Question: I have found black space on top and bottom in device even configure well. I don't think it's quite relevant to launch image. Please let me know how to fix it?
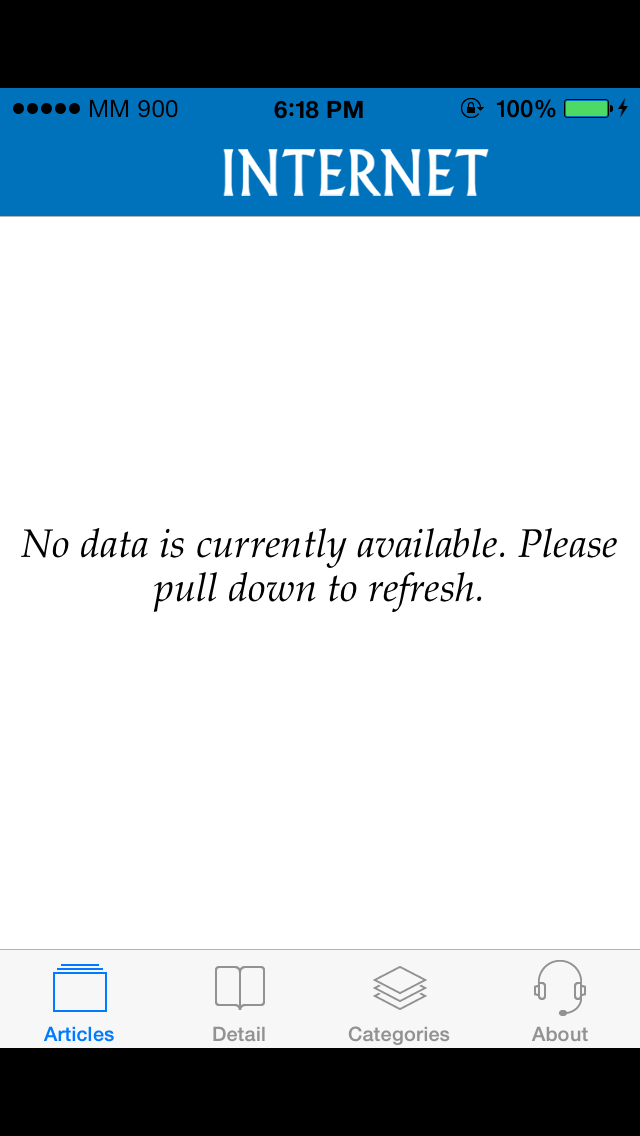
Answer: Include Default images e.g Default.png,Default-568.png etc for all resolutions.This happens when app cannot find default image.